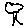
Label: tree